Interaction volume radius: 5 \u00c5
Interaction volume height: 10 \u00c5
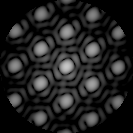
Disorder parameter: 0.02611